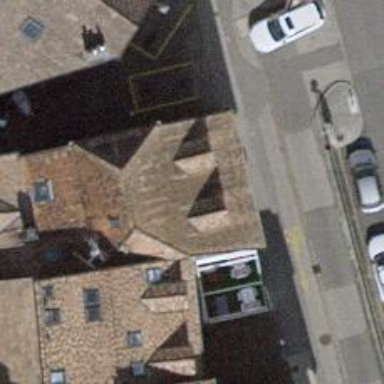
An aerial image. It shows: Café.